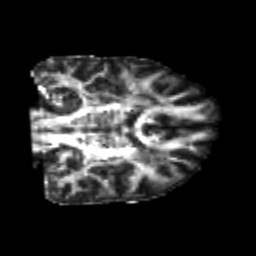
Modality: FA
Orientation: coronal
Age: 25
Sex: male
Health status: healthy
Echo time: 0.074 s